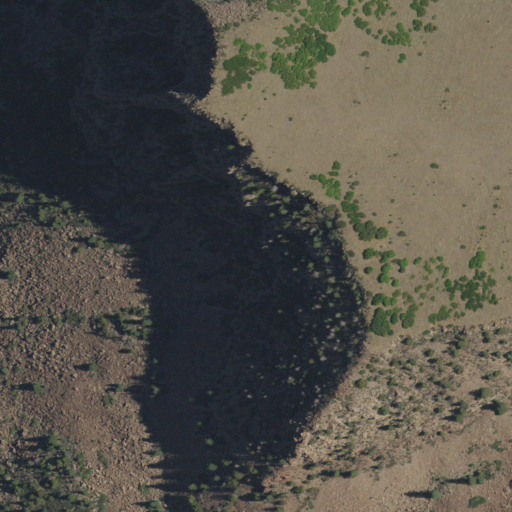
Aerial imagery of mountain in New Mexico named Hunter Mesa containing shrub, evergreen forest, grassland, herbaceous wetlands, mixed forest, and deciduous forest